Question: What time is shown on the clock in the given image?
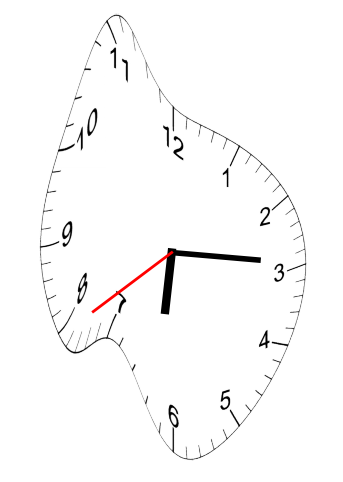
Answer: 06:14:39